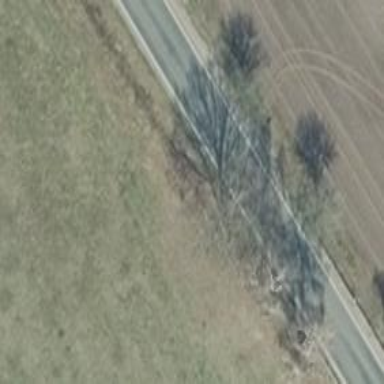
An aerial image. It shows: Avenue lined with broadleaved deciduous trees.